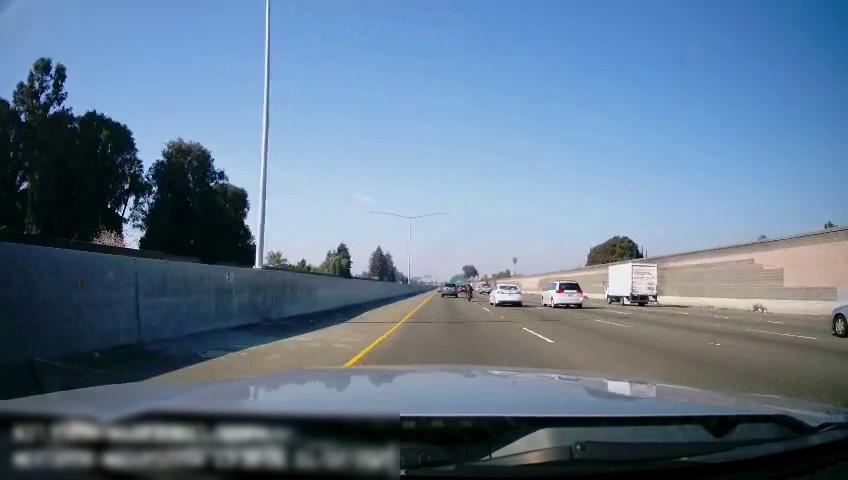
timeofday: Day
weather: Sunny
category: Drivable Space
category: Vehicles | Car
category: Vehicles | Car
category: Vehicles | Truck
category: Vehicles | Car
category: Vehicles | Car
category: Vehicles | Car
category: Vehicles | SUV
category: Motorbikes
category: Lanes | Current Lane
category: Lanes | Alternate Lane
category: Lanes | Alternate Lane
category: Lanes | Alternate Lane
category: Lanes | Current Lane